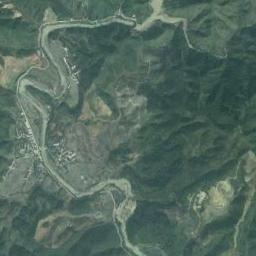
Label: river